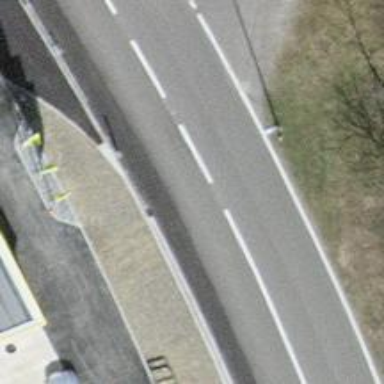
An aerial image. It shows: Secondary road with asphalt surface and no sidewalks.